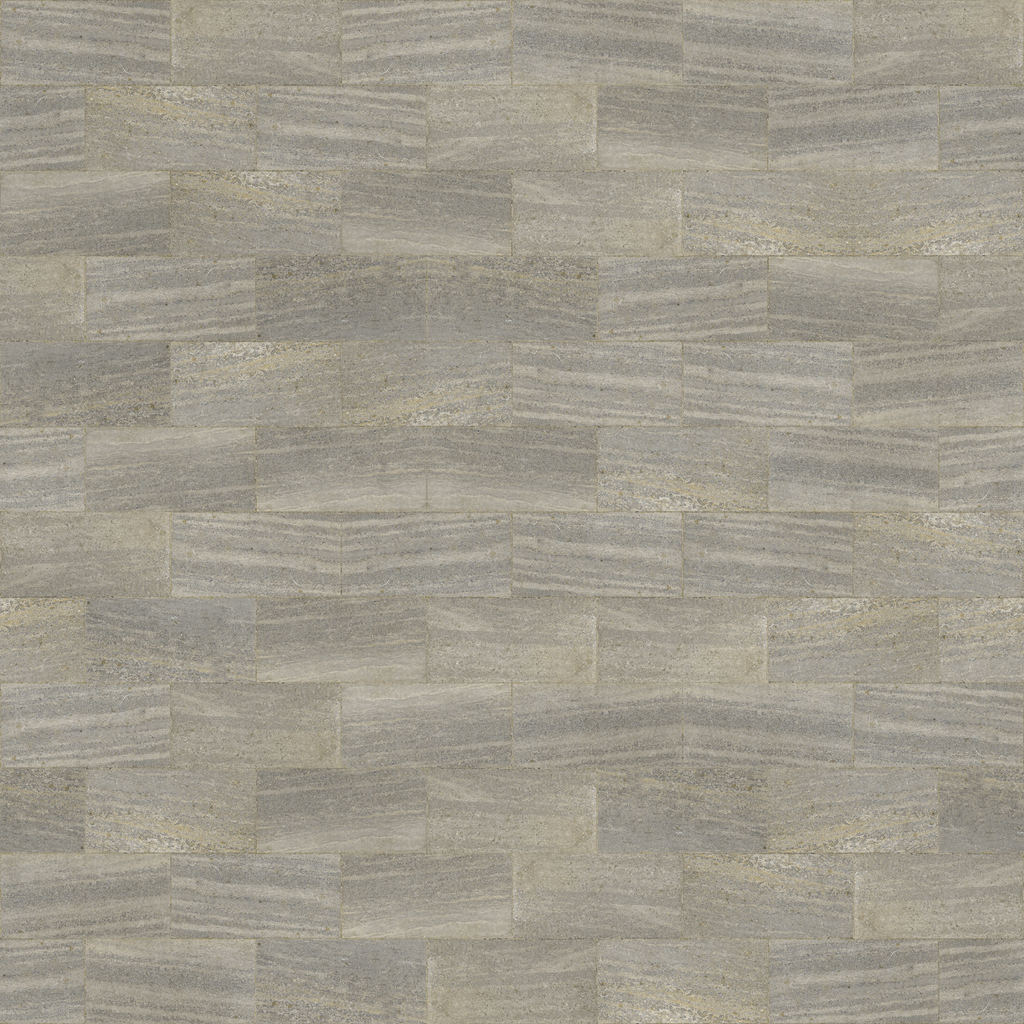
Texture map type: Color